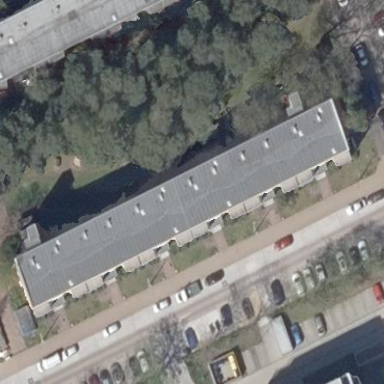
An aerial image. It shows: Building with apartments and flat roof.